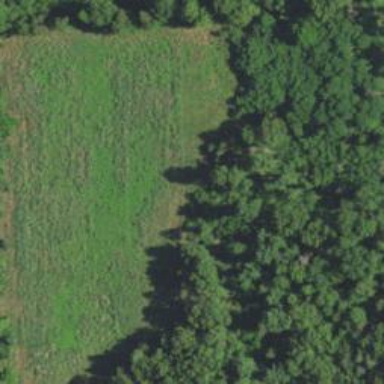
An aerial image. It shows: Wildlife opening in meadow.